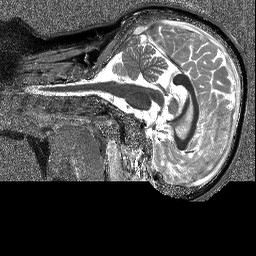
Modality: T1map
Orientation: sagittal
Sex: female